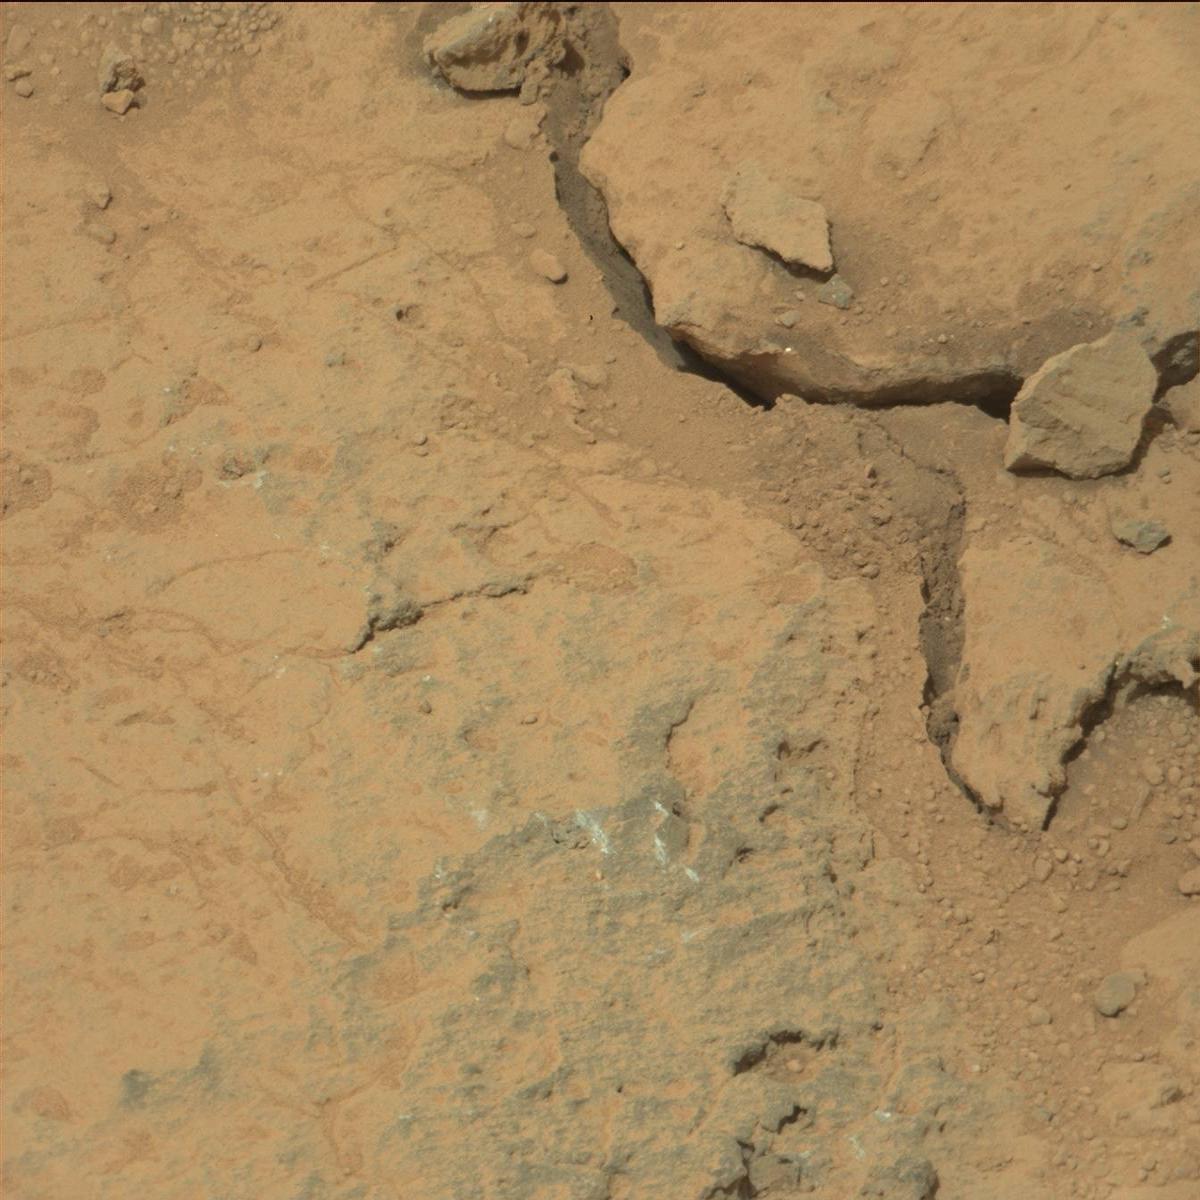
Terrain classes present: Bedrock, Rock, Sand / Soil